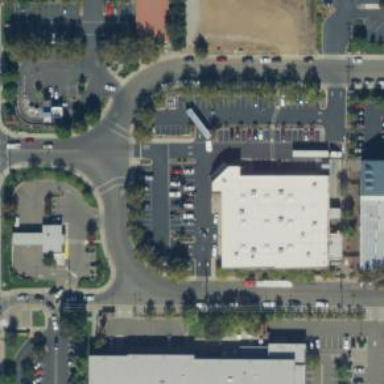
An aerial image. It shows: Retail area.